Question: I'm making a application to track a veicle based in GPS coordinates.
I created a SurfaceView to draw the field, vehicle and the path (route) for him.
The result looked like this:

The black dots represent the coming of GPS coordinates, and blue rectangles would be the area covered by the path traveled. (the width of the path is configurable)
The way I'm drawing with blue rectangles (this is my question) which are the area covered by the path traveled. (the width of the path is configurable)
With that I need to overcome some situation.
- -
In the future I will need:
- -
I would like some tips for draw this path.
My code:
'''
public void draw(Canvas canvas) {
Log.d(getClass().getSimpleName(), "draw");
canvas.save();
// translate canvas to vehicle positon
canvas.translate((float) center.cartesian(0), (float) center.cartesian(1));
float fieldRotation = 0;
if (trackerHistory.size() > 1) {
/*
Before drawing the way, only takes the last position and finds the angle of rotation of the field.
*/
Vector lastPosition = new Vector(convertToTerrainCoordinates(lastPoint));
Vector preLastPosition = new Vector(convertToTerrainCoordinates(preLastPoint));
float shift = (float) lastPosition.distanceTo(preLastPosition);
/*
Having the last coordinate as a triangle, 'preLastCoord' saves the values of the legs, while 'shift' is the hypotenuse
*/
// If the Y offset is negative, then the opposite side is the Y displacement
if (preLastPosition.cartesian(1) < 0) {
// dividing the opposite side by hipetenusa, we have the sine of the angle that must be rotated.
double sin = preLastPosition.cartesian(1) / shift;
// when Y is negative, it is necessary to add or subtract 90 degrees depending on the value of X
// The "Math.asin()" calculates the radian arc to the sine previously calculated.
// And the "Math.toDegress()" converts degrees to radians from 0 to 360.
if (preLastPosition.cartesian(0) < 0) {
fieldRotation = (float) (Math.toDegrees(Math.asin(sin)) - 90d);
} else {
fieldRotation = (float) (Math.abs(Math.toDegrees(Math.asin(sin))) + 90d);
}
}
// if not, the opposite side is the X offset
else {
// dividing the opposite side by hipetenusa have the sine of the angle that must be rotated.
double senAngulo = preLastPosition.cartesian(0) / shift;
// The "Math.asin()" calculates the radian arc to the sine previously calculated.
// And the "Math.toDegress()" converts degrees to radians from 0 to 360.
fieldRotation = (float) Math.toDegrees(Math.asin(senAngulo));
}
}
final float dpiTrackerWidth = Navigator.meterToDpi(trackerWidth); // width of rect
final Path positionHistory = new Path(); // to draw the route
final Path circle = new Path(); // to draw the positions
/*
Iterate the historical positions and draw the path
*/
for (int i = 1; i < trackerHistory.size(); i++) {
Vector currentPosition = new Vector(convertToTerrainCoordinates(trackerHistory.get(i))); // vector with X and Y position
Vector lastPosition = new Vector(convertToTerrainCoordinates(trackerHistory.get(i - 1))); // vector with X and Y position
circle.addCircle((float) currentPosition.cartesian(0), (float) currentPosition.cartesian(1), 3, Path.Direction.CW);
circle.addCircle((float) lastPosition.cartesian(0), (float) lastPosition.cartesian(1), 3, Path.Direction.CW);
if (isInsideOfScreen(currentPosition.cartesian(0), currentPosition.cartesian(1)) ||
isInsideOfScreen(lastPosition.cartesian(0), lastPosition.cartesian(1))) {
/*
Calcule degree by triangle sides
*/
float shift = (float) currentPosition.distanceTo(lastPosition);
Vector dif = lastPosition.minus(currentPosition);
float sin = (float) (dif.cartesian(0) / shift);
float degress = (float) Math.toDegrees(Math.asin(sin));
/*
Create a Rect to draw displacement between two coordinates
*/
RectF rect = new RectF();
rect.left = (float) (currentPosition.cartesian(0) - (dpiTrackerWidth / 2));
rect.right = rect.left + dpiTrackerWidth;
rect.top = (float) currentPosition.cartesian(1);
rect.bottom = rect.top - shift;
Path p = new Path();
Matrix m = new Matrix();
p.addRect(rect, Path.Direction.CCW);
m.postRotate(-degress, (float) currentPosition.cartesian(0), (float) currentPosition.cartesian(1));
p.transform(m);
positionHistory.addPath(p);
}
}
// rotates the map to make the route down.
canvas.rotate(fieldRotation);
canvas.drawPath(positionHistory, paint);
canvas.drawPath(circle, paint2);
canvas.restore();
}
'''
My goal is to have something like this application: <URL>
To clarify a bit more my doubts:
- - -
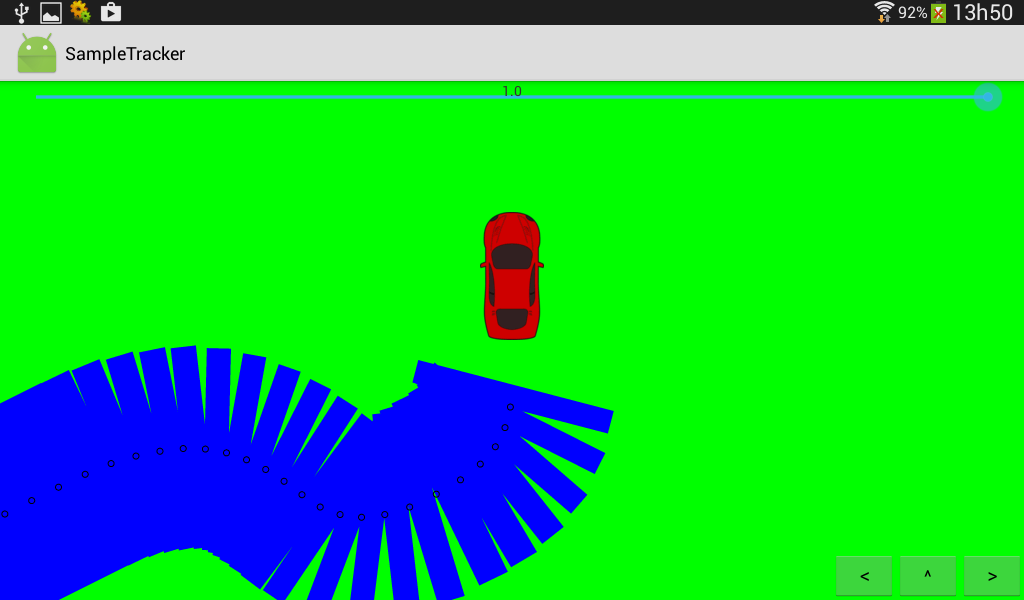
Answer: After some research time, I came to a successful outcome. I will comment on my thoughts and how was the solution.
As I explained in question, along the way I have the coordinates traveled by the vehicle, and also a setting for the width of the path should be drawn.
Using <URL> library is ready a number of features, such as the implementation of a "orthographic camera" to work with positioning, rotation, etc.
With LibGDX I converted GPS coordinates on my side points to the road traveled. Like this:

The next challenge was to fill the path traveled. First I tried using rectangles, but the result was as shown in my question.
So the solution was to trace triangles using the side of the path as vertices. Like this:

Then simply fill in the triangles. Like this:

Finally, using Stencil, I set up OpenGL to highlight overlaps. Like this:

Other issues fixed:
- -
Thanks to:
- - <URL>-
The <URL>.